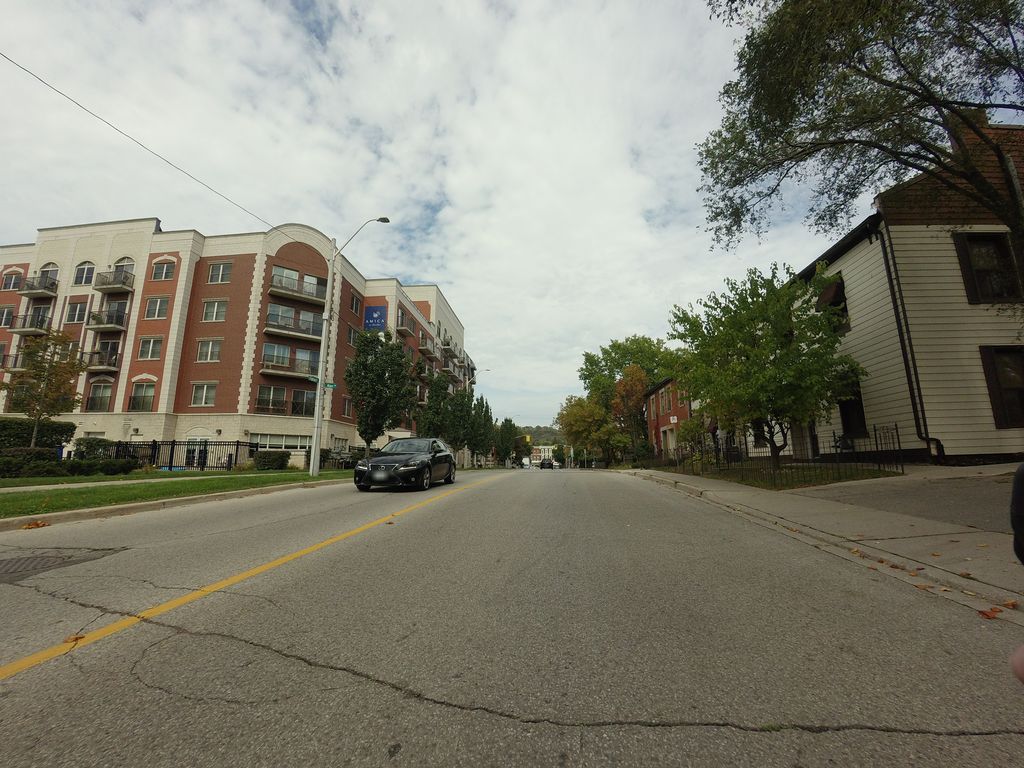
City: hamilton